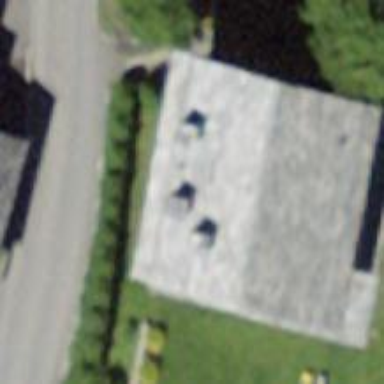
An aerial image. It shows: Chalet building.